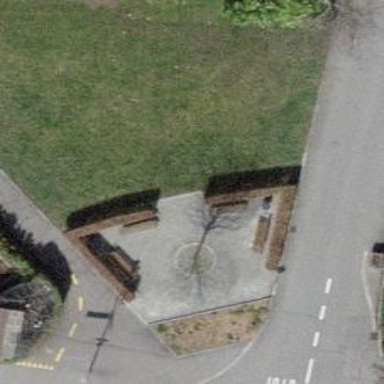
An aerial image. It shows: Brown bench in the vicinity.